A scalogram of one vibration snapshot from a rotating bearing is shown, computed with a continuous wavelet transform. Based on the visible evidence, which condition applies: normal, inner_race, outer_race, ball?
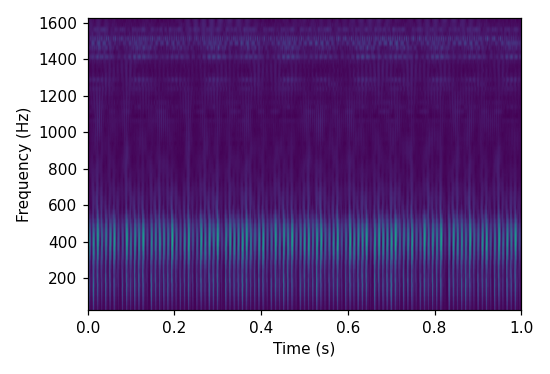
Answer: outer_race